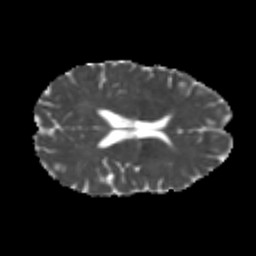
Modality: MD
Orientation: axial
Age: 24
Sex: female
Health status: healthy
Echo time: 0.074 s